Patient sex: M
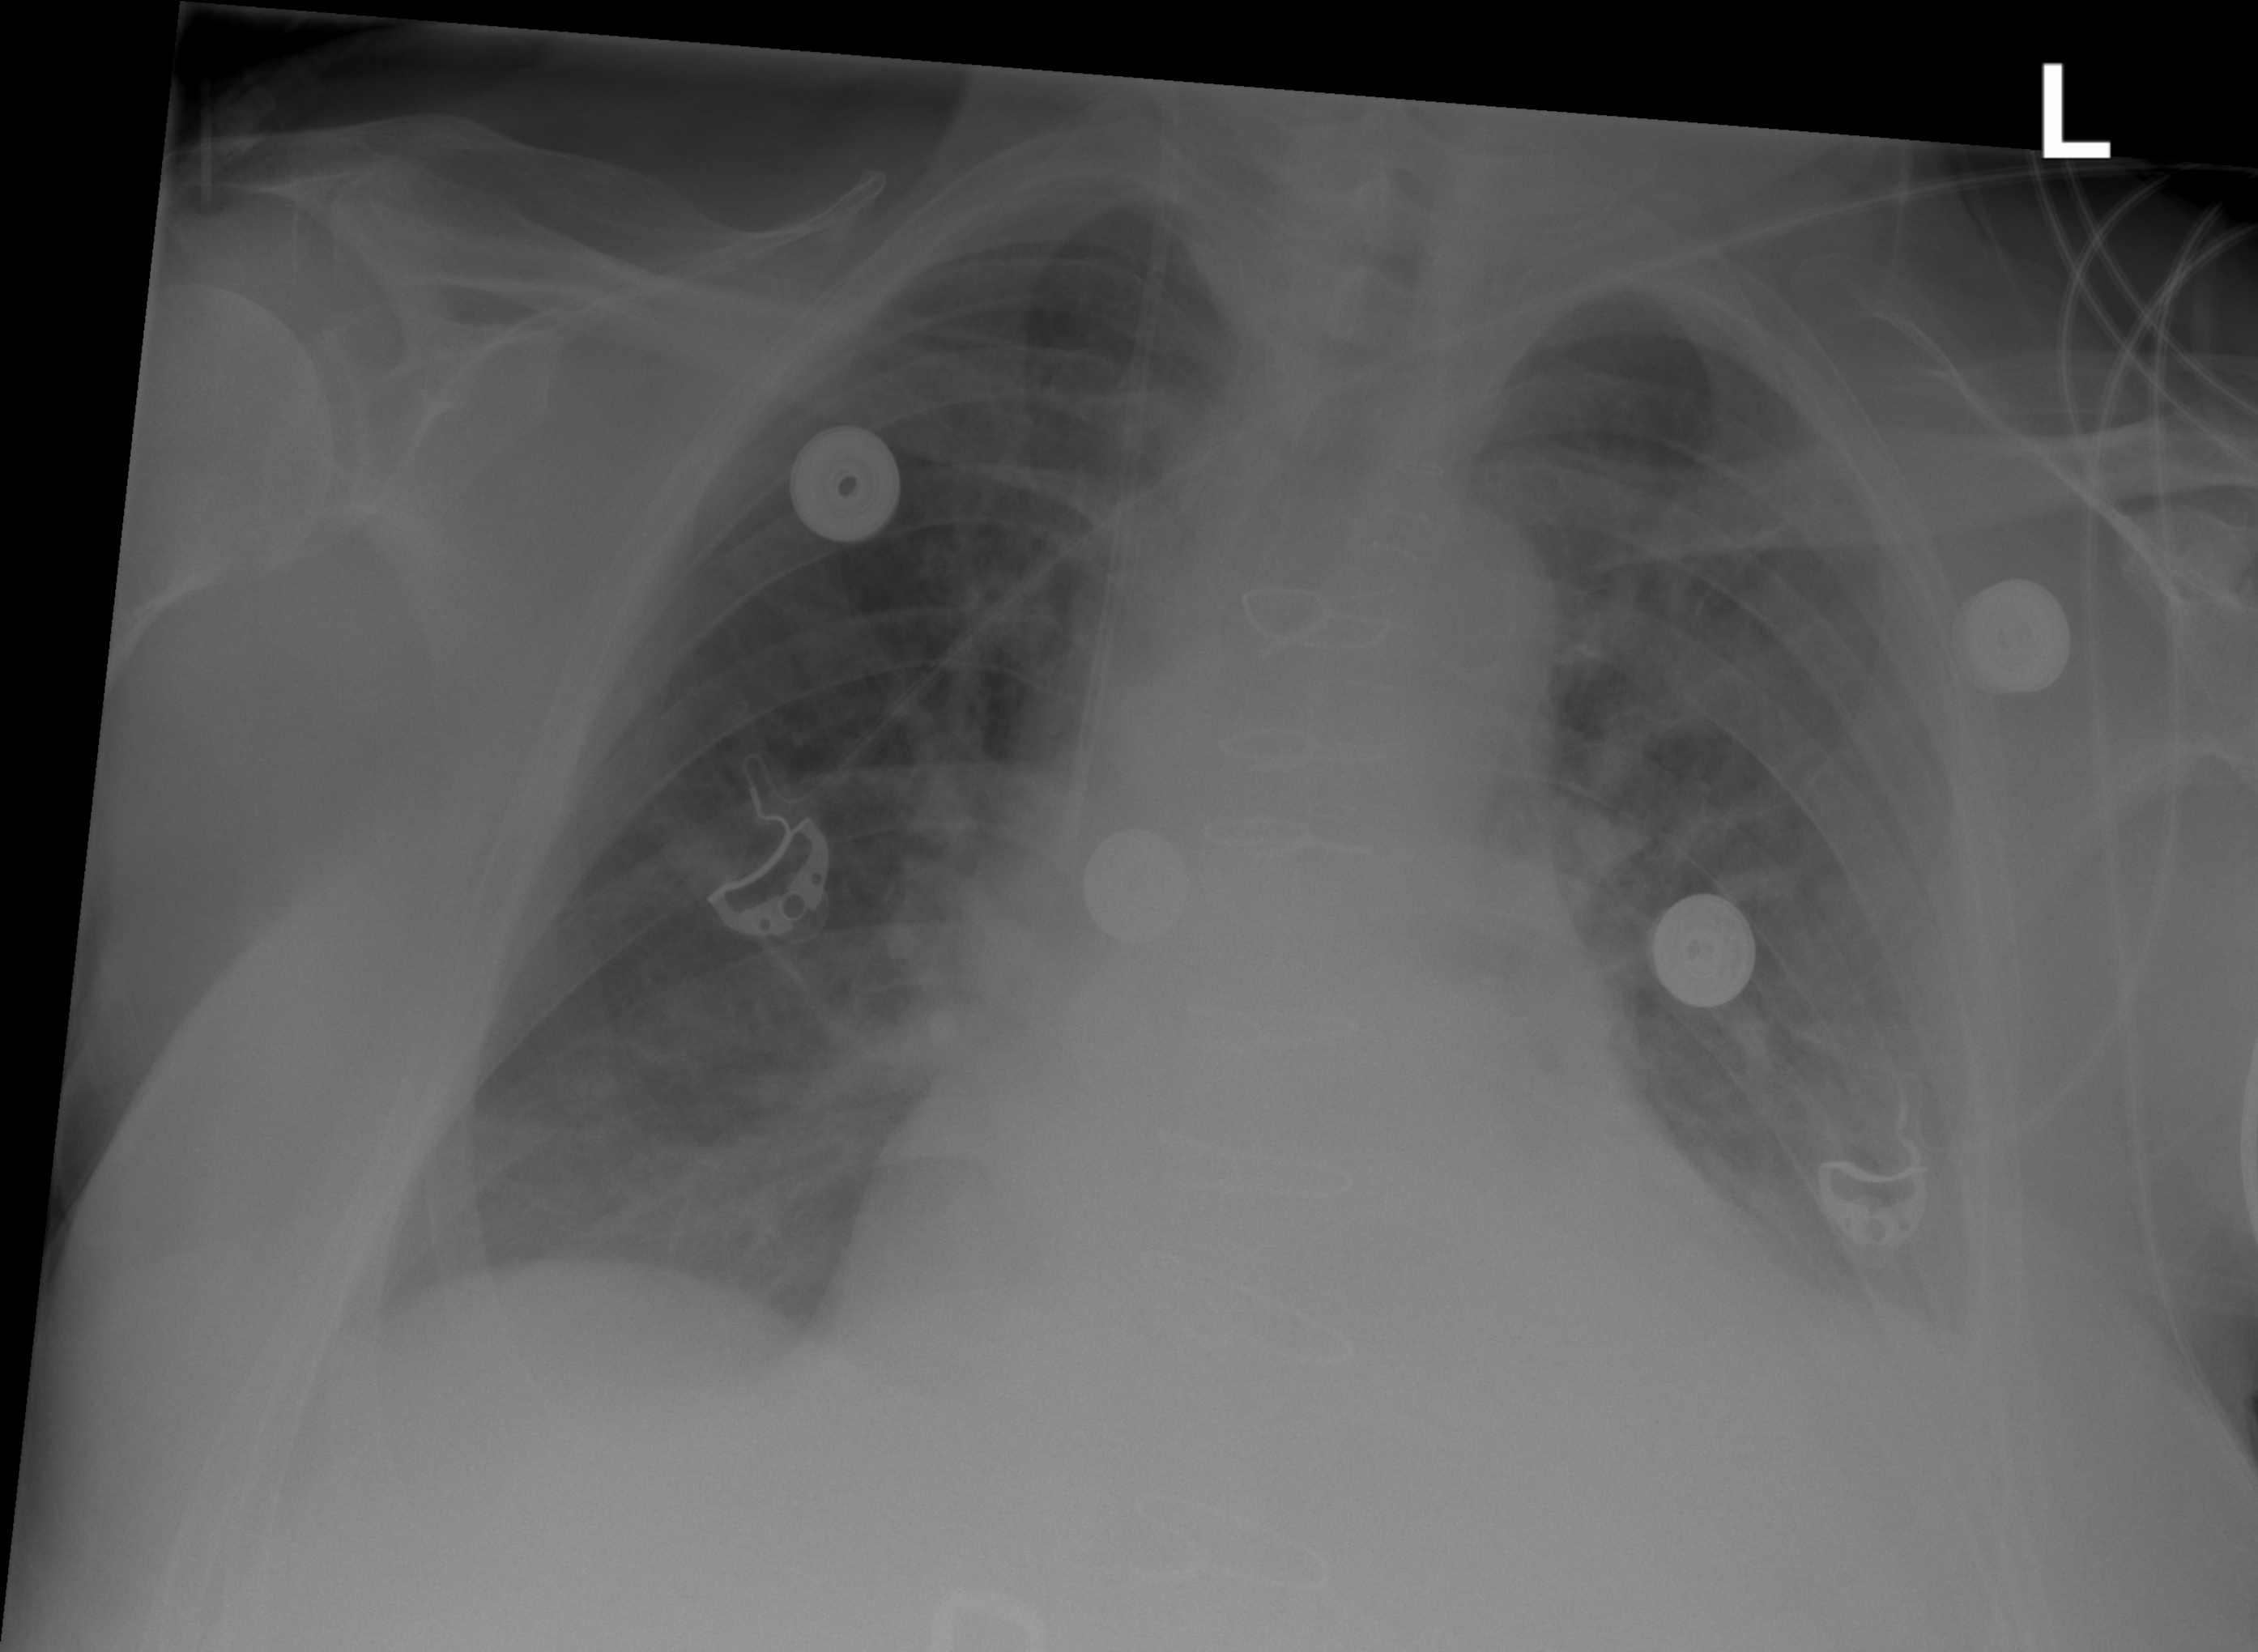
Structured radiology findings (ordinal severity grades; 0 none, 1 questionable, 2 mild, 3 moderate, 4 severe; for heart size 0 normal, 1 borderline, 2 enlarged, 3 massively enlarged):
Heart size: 2
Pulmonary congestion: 2
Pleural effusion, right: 0
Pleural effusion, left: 2
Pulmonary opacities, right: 2
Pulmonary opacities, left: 2
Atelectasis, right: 2
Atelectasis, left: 2